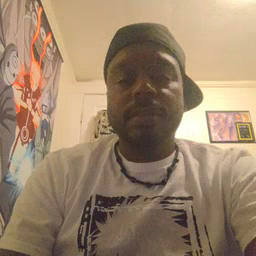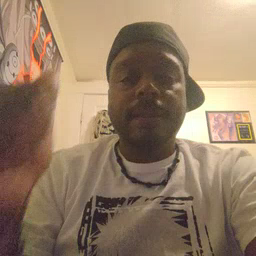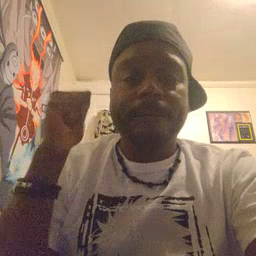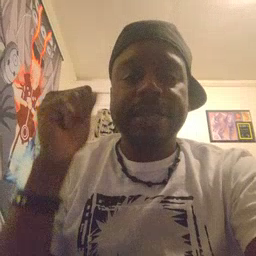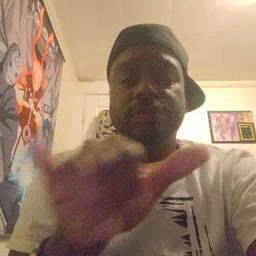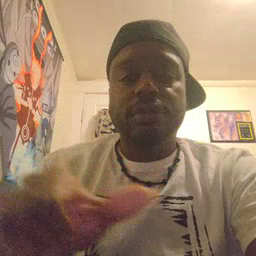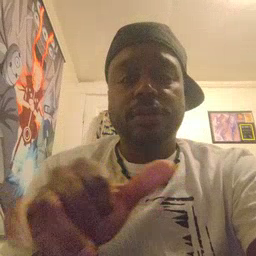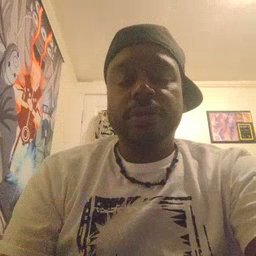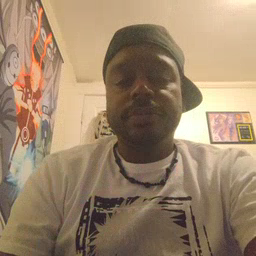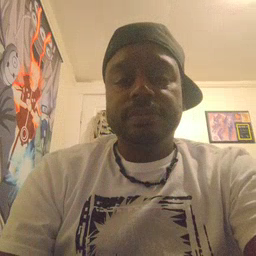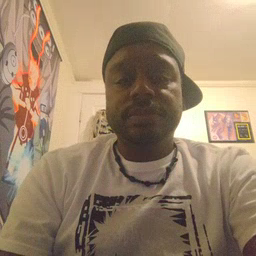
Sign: backyard